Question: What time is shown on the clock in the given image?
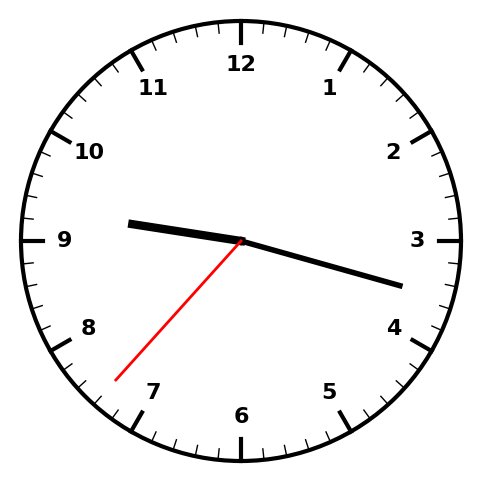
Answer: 09:17:37